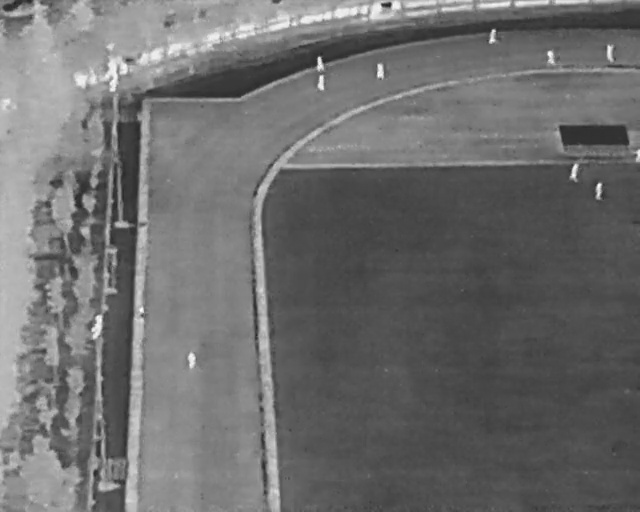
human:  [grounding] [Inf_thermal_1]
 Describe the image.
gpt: In the satellite image, there is  <ref>1 medium person </ref> <box>[[28, 69, 31, 70, 2]]</box> located at bottom left,  <ref>1 medium person </ref> <box>[[20, 60, 23, 62, 2]]</box> located at left,  <ref>1 medium person </ref> <box>[[48, 11, 51, 13, 2]]</box> located at top,  <ref>2 small person </ref> <box>[[48, 15, 51, 17, 2], [57, 13, 60, 14, 2]]</box> located at top,  <ref>3 medium person </ref> <box>[[75, 6, 78, 7, 2], [84, 10, 87, 12, 2], [93, 9, 96, 10, 2]]</box> located at top right,  <ref>1 small person </ref> <box>[[98, 29, 100, 30, 2]]</box> located at right,  <ref>2 medium person </ref> <box>[[91, 36, 95, 38, 2], [88, 32, 91, 34, 2]]</box> located at right.